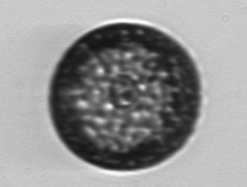
Label: Coscinodiscus